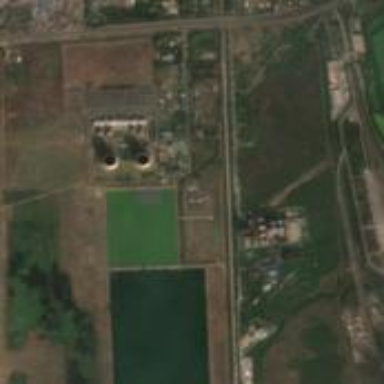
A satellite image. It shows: Industrial power plant with the landuse set as industrial.